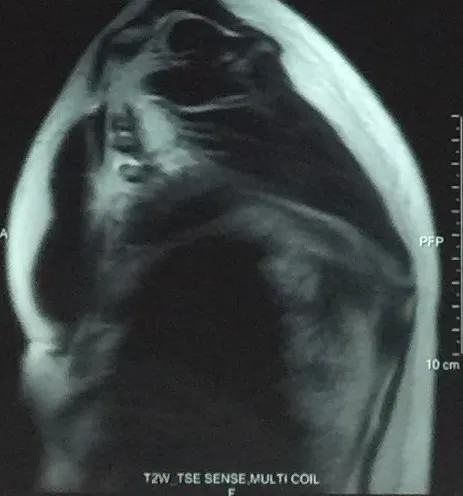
MRI image of elatofibroma dorsi (sagittal view).
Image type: radiology (mri)